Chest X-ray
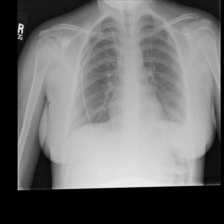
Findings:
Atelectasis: positive
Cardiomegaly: negative
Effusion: negative
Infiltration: negative
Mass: negative
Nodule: negative
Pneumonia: negative
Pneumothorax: negative
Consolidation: negative
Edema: negative
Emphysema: negative
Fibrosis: negative
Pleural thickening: negative
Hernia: negative